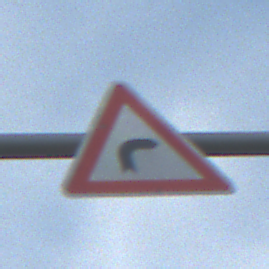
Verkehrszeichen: KurveRechts
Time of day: SunriseSunset
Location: Outdoor (Nature)
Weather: PartlyCloudy
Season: NotSpecified
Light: Natural